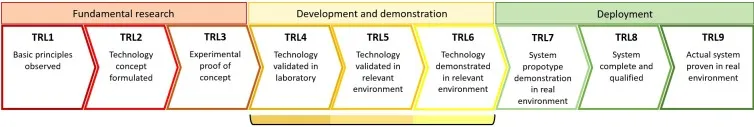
Estimate of the current Technology Readiness Levels (TRLs) of different disease management tools for the mitigation of the kiwifruit bacterial canker. MBCAs, Microbial Biological Control Agents; Psa, Pseudomonas syringae pv. actinidiae.
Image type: chart (chart)